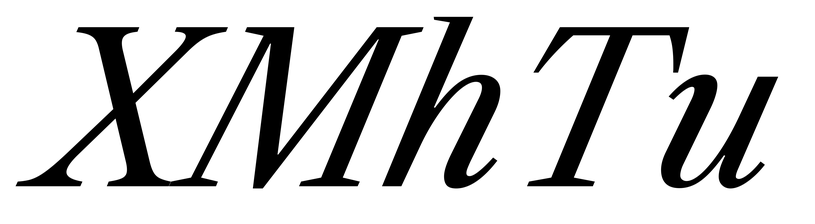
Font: LibreCaslonText-Italic_Italic